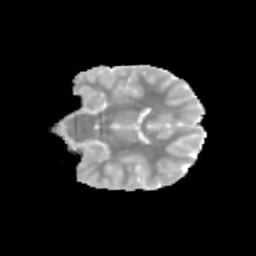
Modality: MD
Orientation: coronal
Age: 11
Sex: male
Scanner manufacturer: siemens
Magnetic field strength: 3 T
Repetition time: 3.8 s
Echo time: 0.07 s